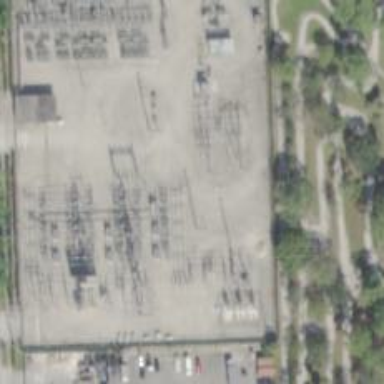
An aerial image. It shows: Switch for power supply.